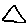
Label: triangle